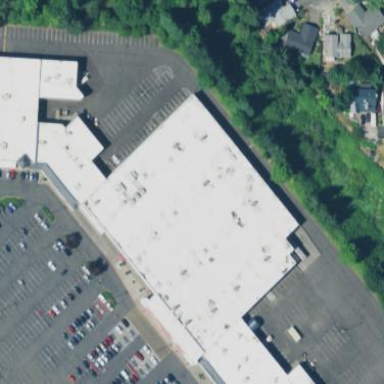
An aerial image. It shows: Department store building.